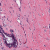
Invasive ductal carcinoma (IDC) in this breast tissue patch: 0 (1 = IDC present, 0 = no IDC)